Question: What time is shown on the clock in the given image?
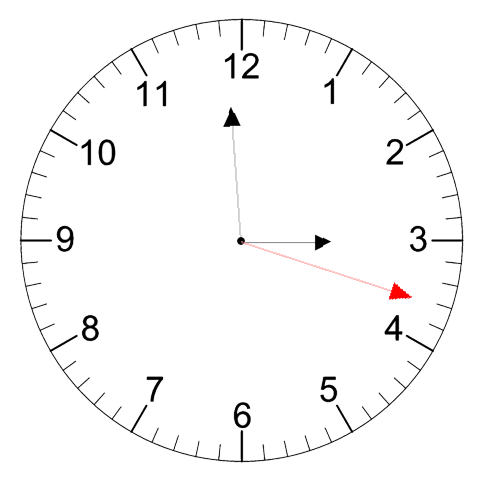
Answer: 02:59:18